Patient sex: M
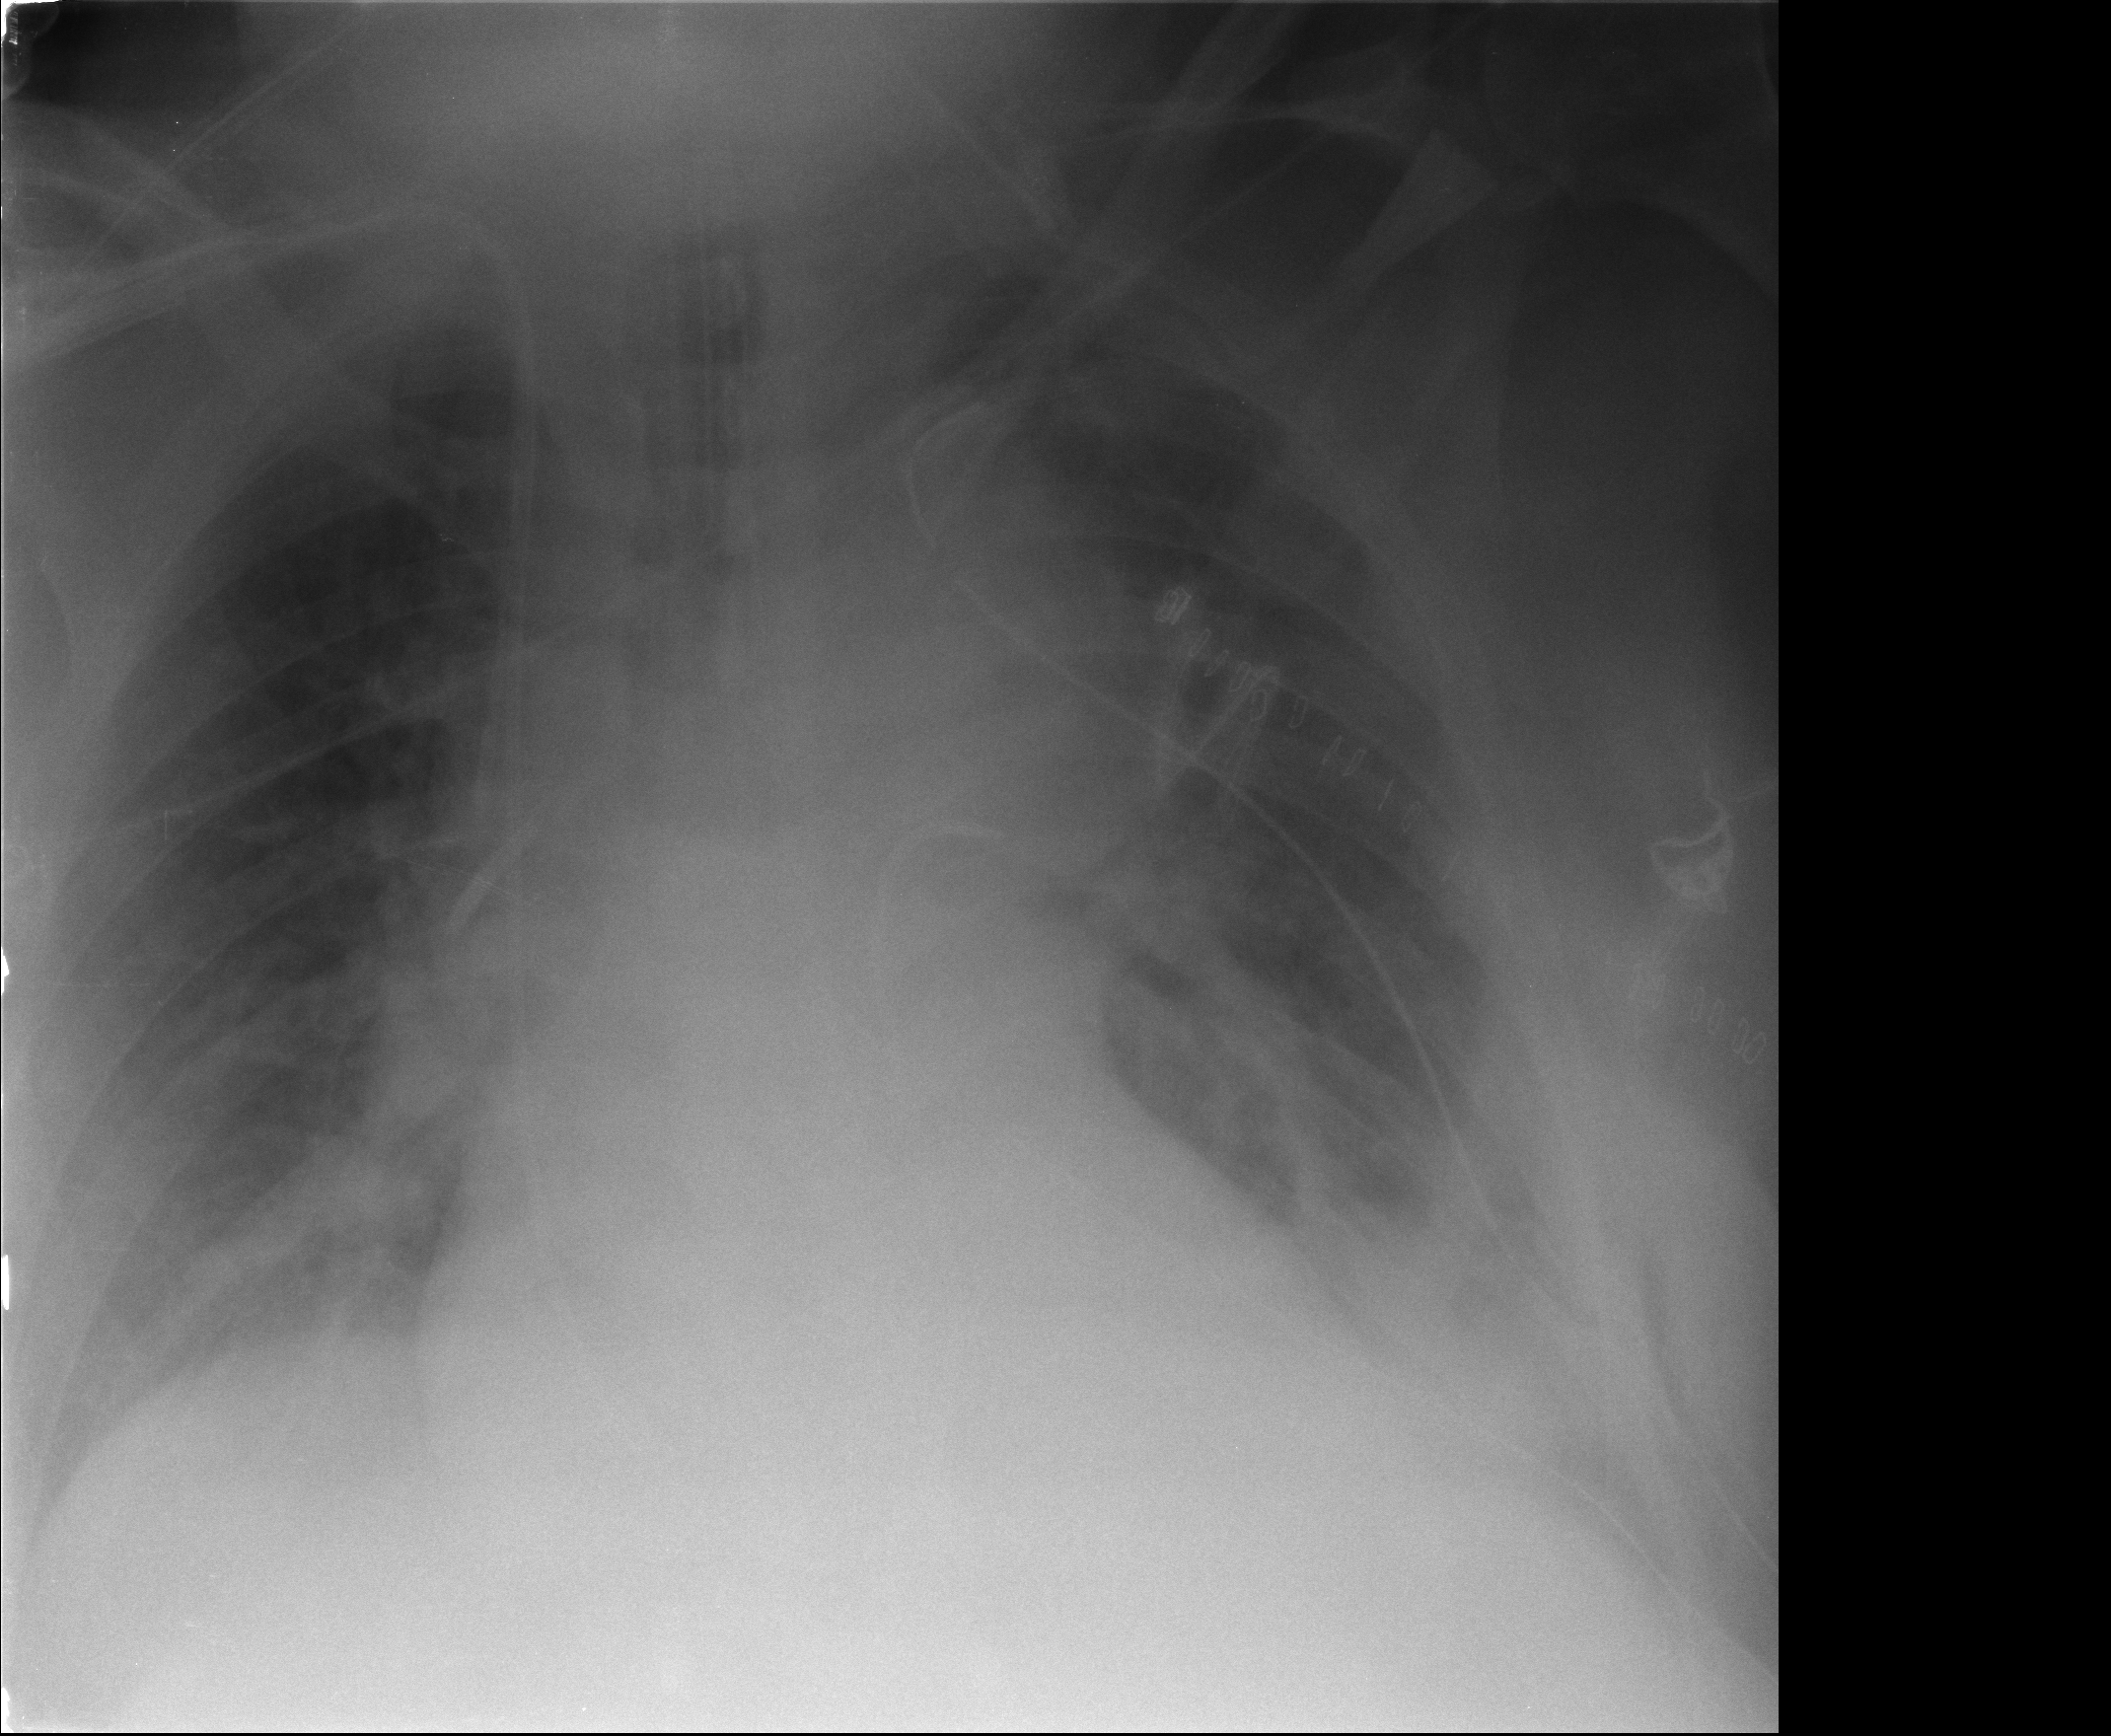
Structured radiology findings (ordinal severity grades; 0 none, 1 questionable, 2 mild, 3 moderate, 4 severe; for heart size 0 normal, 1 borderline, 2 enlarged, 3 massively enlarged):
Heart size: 2
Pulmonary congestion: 2
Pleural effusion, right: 0
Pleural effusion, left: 1
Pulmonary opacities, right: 2
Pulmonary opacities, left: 2
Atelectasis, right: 2
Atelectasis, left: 2